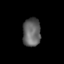
Tissue: lung
Cell type: Epithelial cells
Senescence score: 0.2187
Nuclear area (px): 500
Mean DAPI intensity: 99.462